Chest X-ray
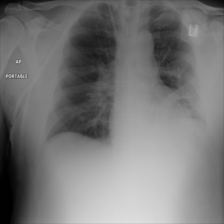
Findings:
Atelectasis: positive
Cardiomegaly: negative
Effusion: negative
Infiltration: negative
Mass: negative
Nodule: negative
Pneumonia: negative
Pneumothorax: negative
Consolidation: negative
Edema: negative
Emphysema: negative
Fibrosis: negative
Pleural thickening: negative
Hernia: negative